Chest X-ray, PA view. Patient: 37 years old, sex F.
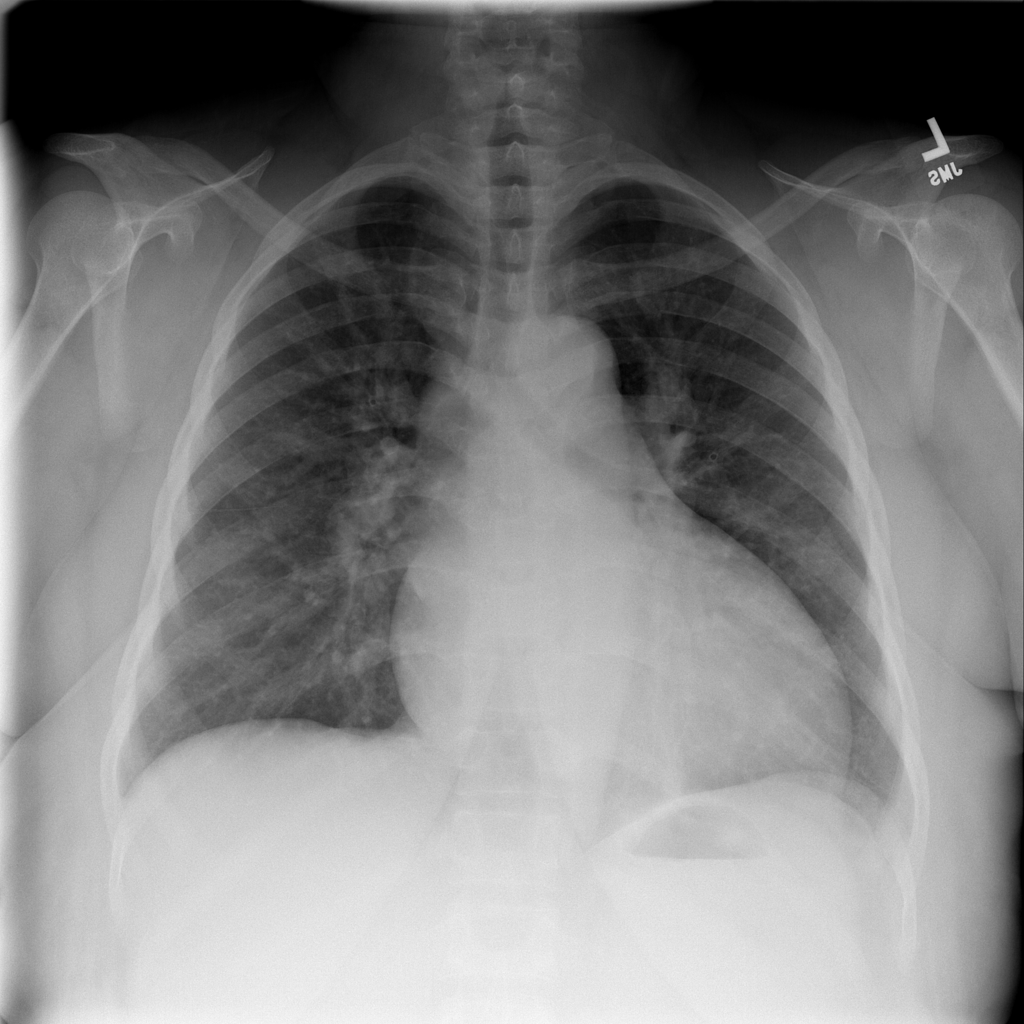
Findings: Cardiomegaly, Consolidation